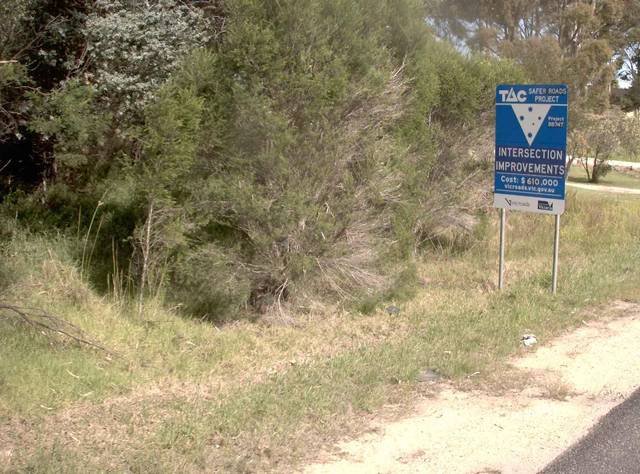
Region: Australia
Coordinates: -37.877, 147.961